Here is the time-frequency representation (spectrogram) of a rolling-element bearing's vibration measurement. Determine the bearing's health state. Answer with exactly one of: normal, inner_race, outer_race, ball.
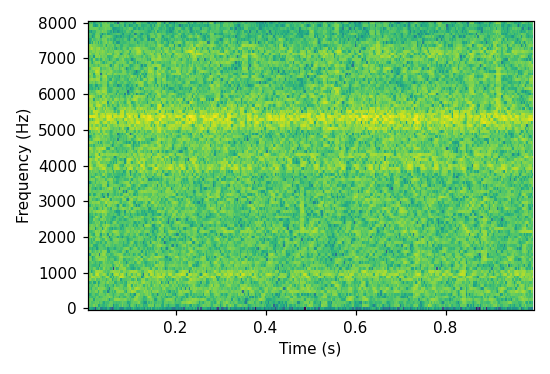
Answer: inner_race